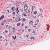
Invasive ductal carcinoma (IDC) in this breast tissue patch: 0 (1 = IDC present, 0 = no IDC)